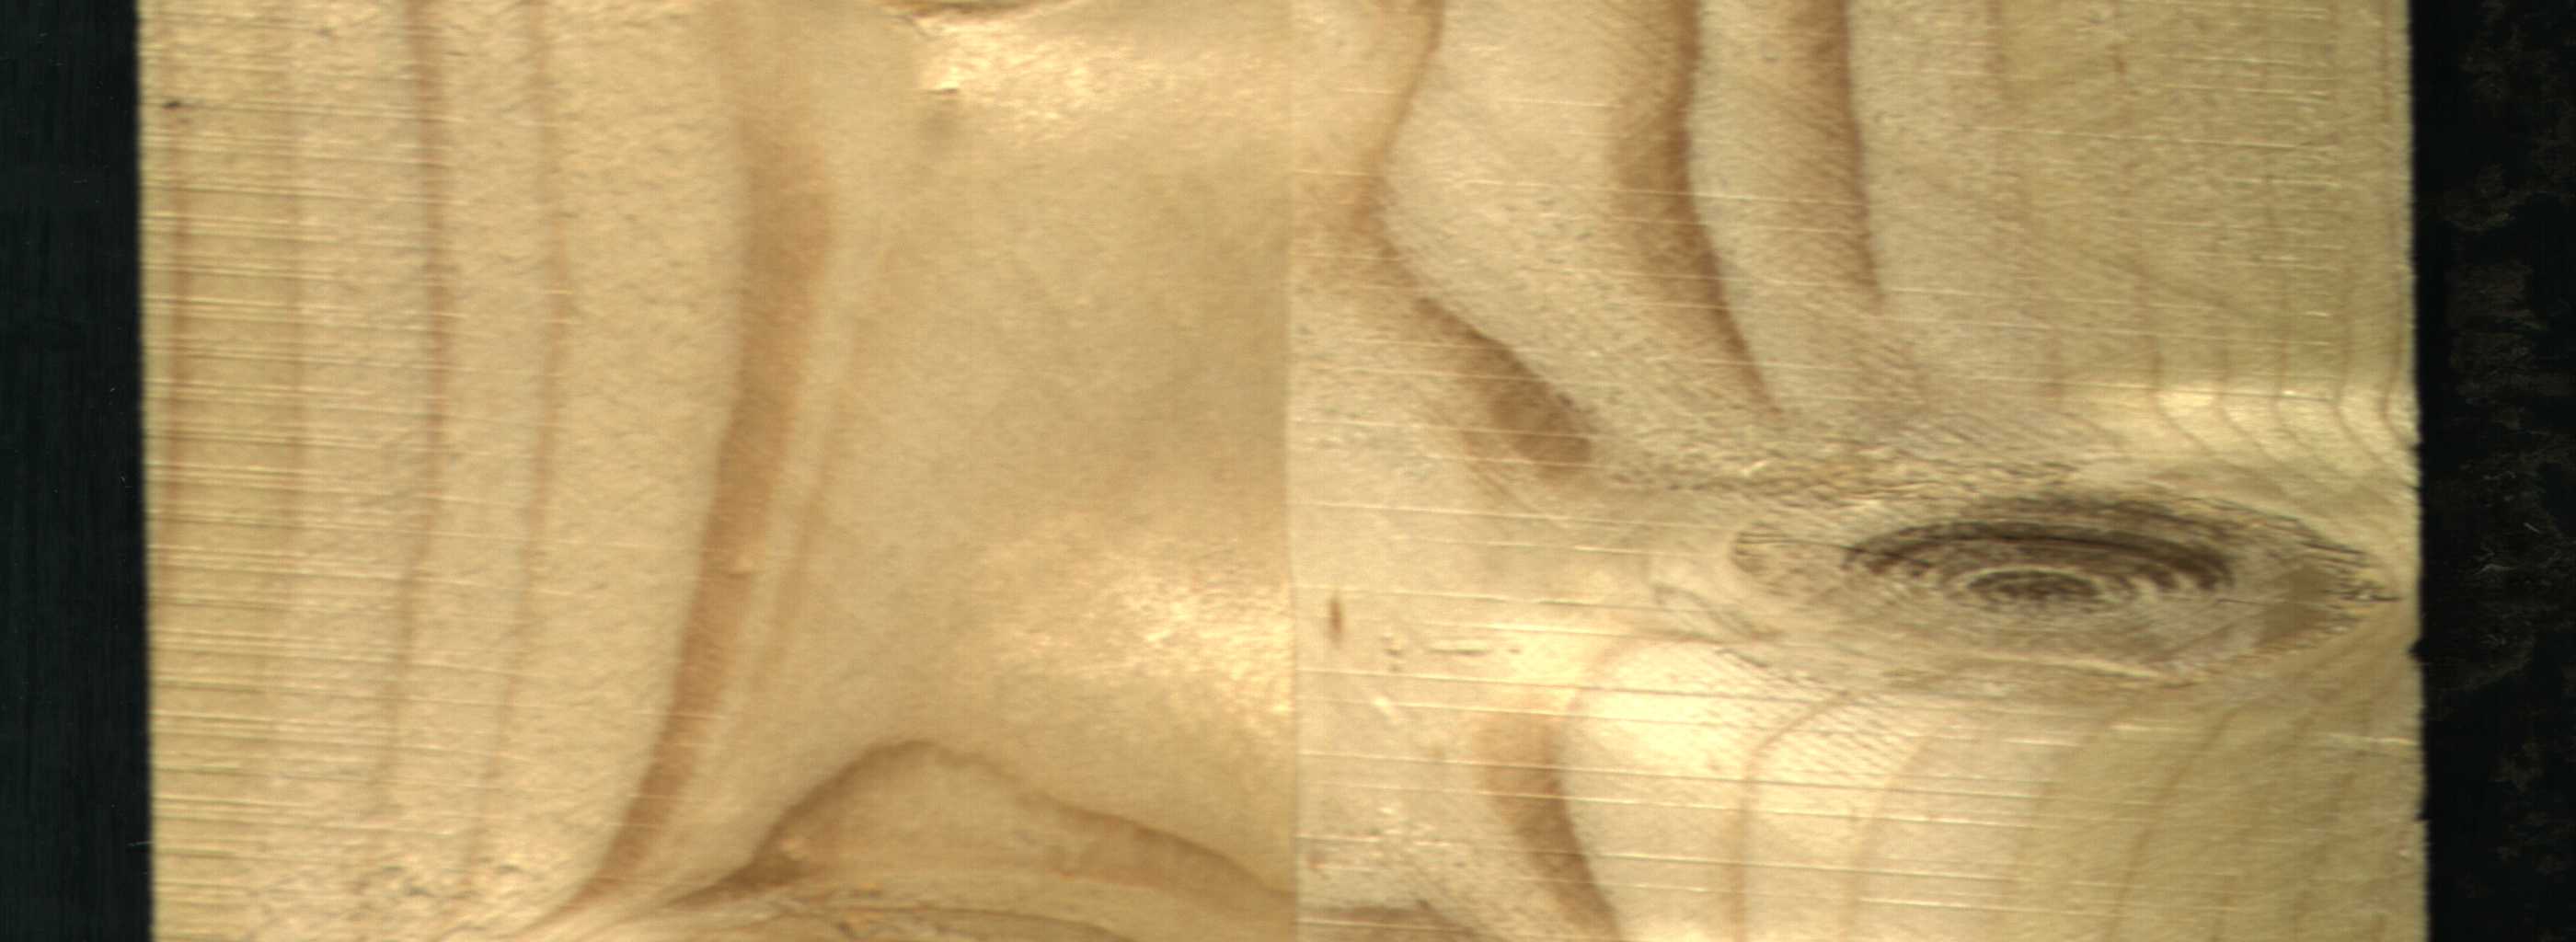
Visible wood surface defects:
Live_Knot